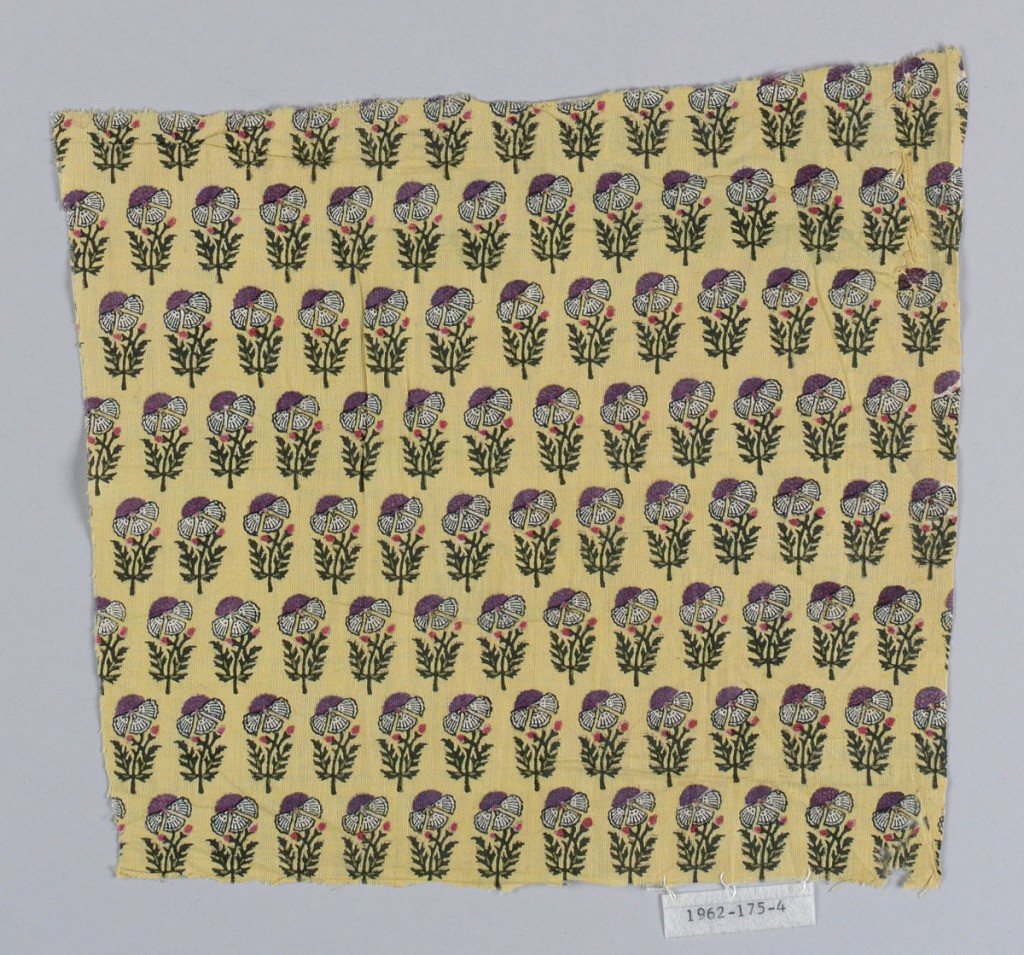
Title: Textile
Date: late 18th–early 19th century
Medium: cotton Technique: block printed
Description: Fragment in purple, red, green and black on a yellow background. Stylized allover pattern of pansies.